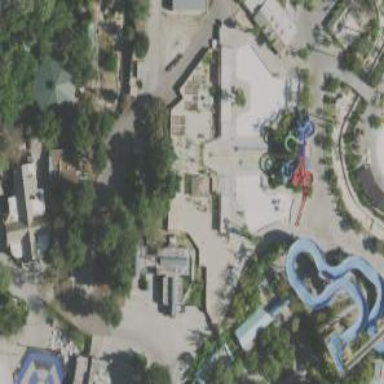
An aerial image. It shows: Water slide attraction.